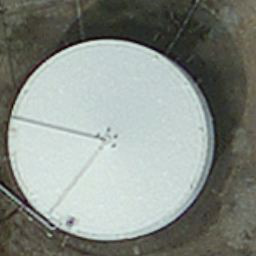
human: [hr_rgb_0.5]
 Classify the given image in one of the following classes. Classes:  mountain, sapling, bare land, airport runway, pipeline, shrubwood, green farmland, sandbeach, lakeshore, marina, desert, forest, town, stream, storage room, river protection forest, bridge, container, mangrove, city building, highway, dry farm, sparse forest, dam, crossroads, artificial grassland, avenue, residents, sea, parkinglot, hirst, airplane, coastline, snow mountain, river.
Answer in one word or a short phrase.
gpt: storage room